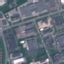
Label: Industrial